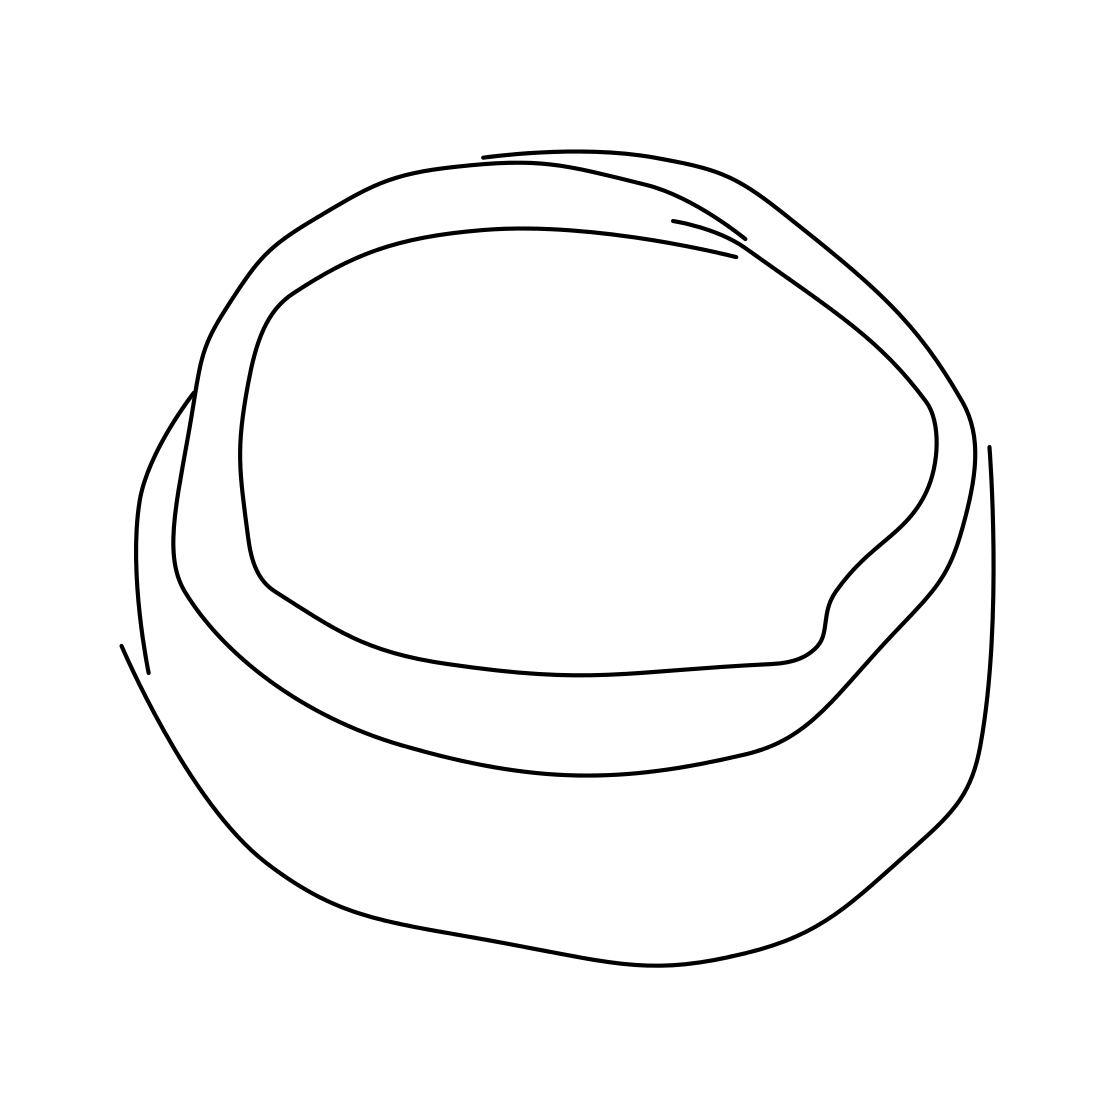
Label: ashtray